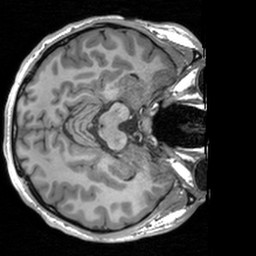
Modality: T1w
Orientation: axial
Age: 20
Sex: male
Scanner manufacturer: siemens
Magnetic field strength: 3 T
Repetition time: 1.9 s
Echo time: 0.00226 s